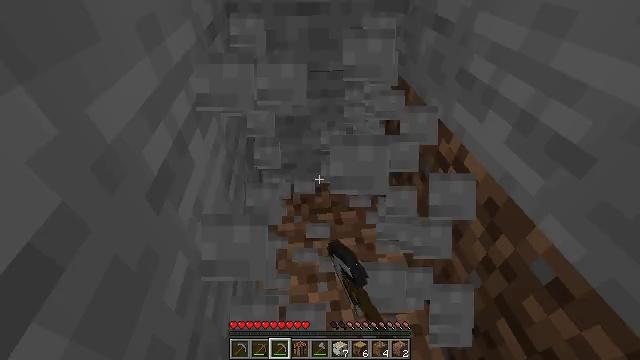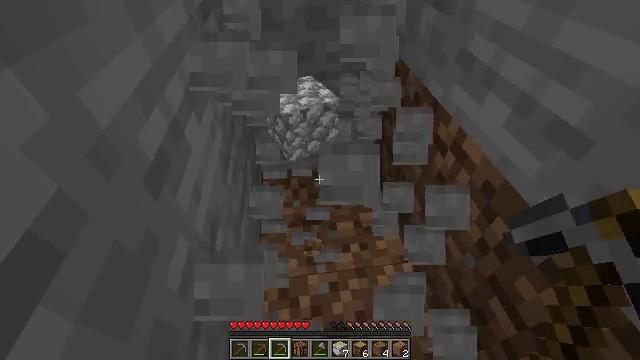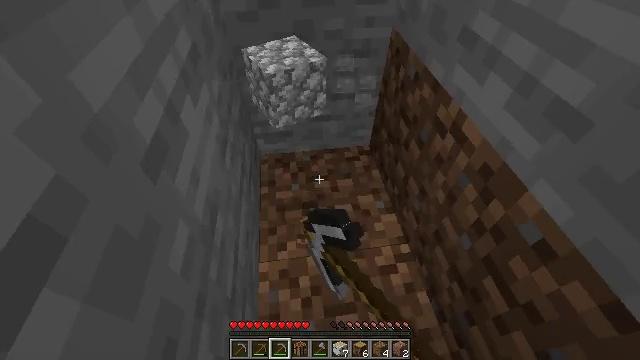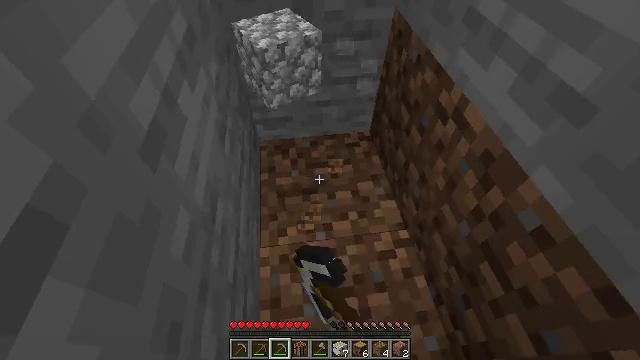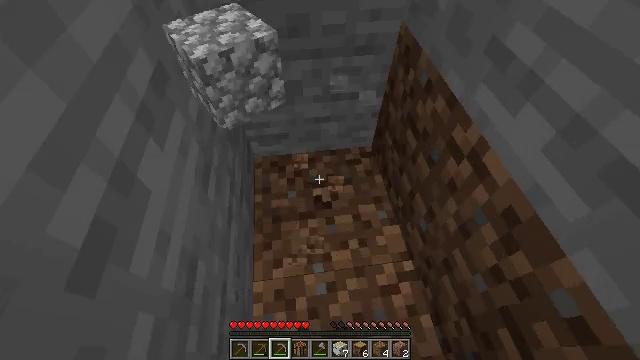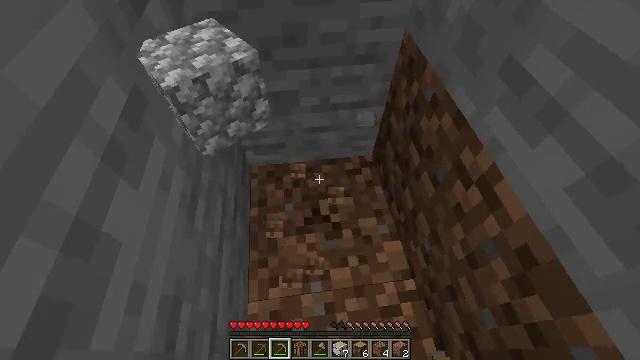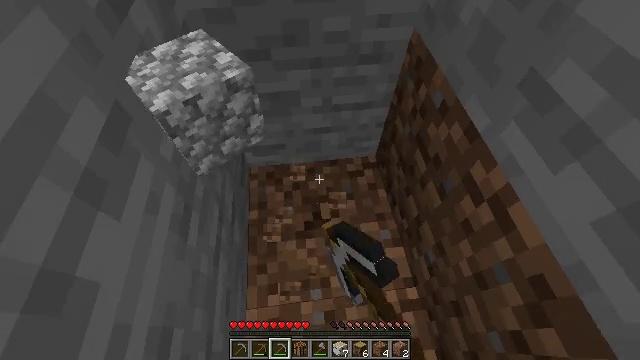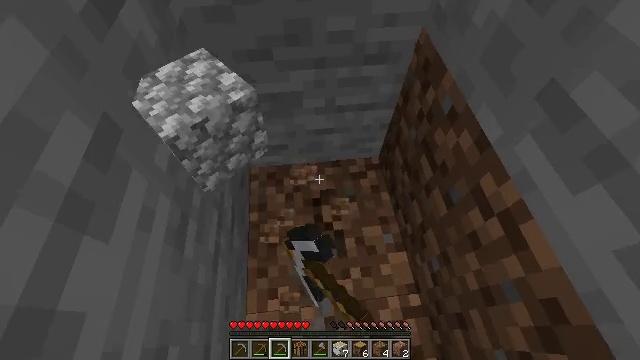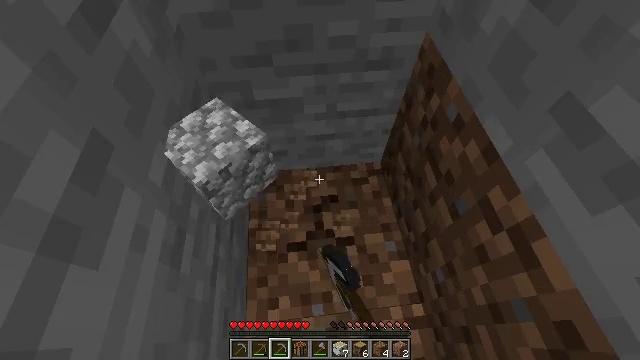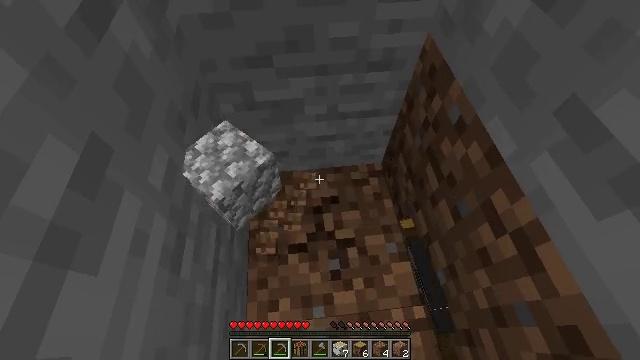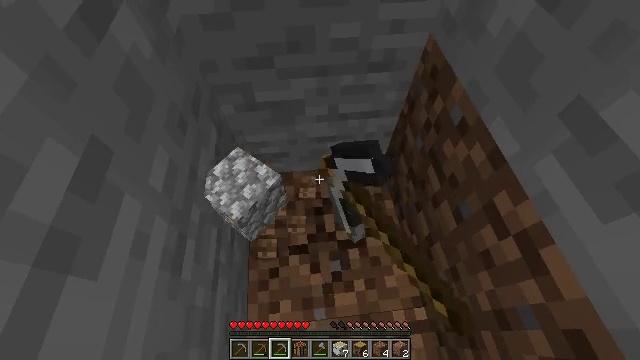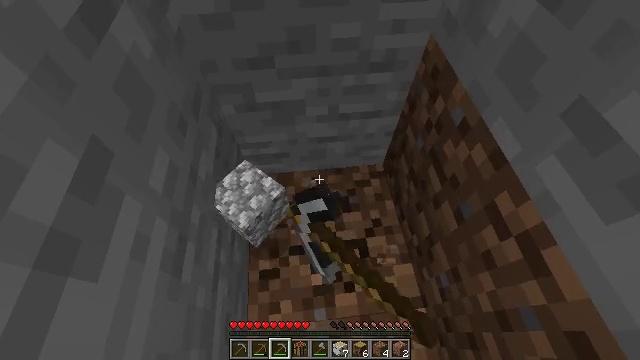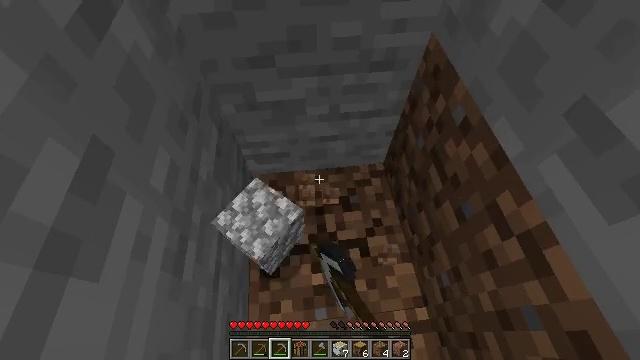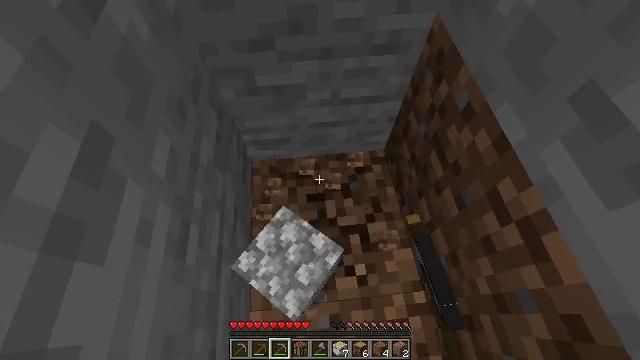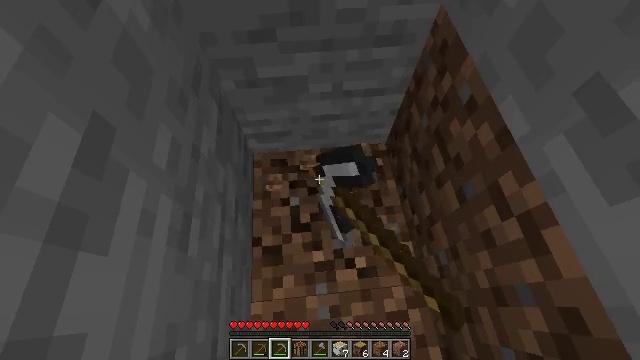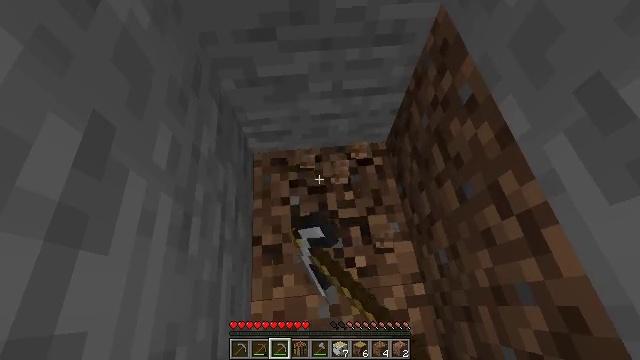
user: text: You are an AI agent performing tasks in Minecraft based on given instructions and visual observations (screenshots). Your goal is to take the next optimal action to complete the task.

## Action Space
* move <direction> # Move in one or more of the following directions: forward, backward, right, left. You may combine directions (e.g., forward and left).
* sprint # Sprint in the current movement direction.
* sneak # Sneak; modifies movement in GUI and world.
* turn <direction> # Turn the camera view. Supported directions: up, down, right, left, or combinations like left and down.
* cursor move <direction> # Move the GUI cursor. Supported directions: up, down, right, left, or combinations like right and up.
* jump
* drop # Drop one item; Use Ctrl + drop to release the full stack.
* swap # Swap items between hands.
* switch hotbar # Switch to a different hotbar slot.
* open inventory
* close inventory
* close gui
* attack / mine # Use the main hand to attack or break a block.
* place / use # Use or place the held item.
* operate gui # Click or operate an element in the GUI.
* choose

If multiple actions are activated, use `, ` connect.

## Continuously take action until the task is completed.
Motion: motion action
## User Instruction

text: Get dirt block.
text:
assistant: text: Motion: turn down, attack / mine
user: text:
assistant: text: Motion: turn down, attack / mine
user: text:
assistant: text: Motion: move forward, turn down, attack / mine
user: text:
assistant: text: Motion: move forward, turn down, attack / mine
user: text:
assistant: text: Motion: move forward, attack / mine
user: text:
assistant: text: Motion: turn down, attack / mine
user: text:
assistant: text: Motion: turn down, attack / mine
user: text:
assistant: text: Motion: attack / mine
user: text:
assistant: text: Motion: attack / mine
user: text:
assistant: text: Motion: attack / mine
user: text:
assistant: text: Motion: attack / mine
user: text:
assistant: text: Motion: attack / mine
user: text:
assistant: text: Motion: turn down, attack / mine
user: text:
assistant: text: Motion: turn down, attack / mine
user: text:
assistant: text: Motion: attack / mine
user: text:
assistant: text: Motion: turn down, attack / mine
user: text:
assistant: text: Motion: attack / mine
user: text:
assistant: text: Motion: attack / mine
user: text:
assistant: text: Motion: attack / mine
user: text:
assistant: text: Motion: attack / mine
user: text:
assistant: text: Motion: attack / mine
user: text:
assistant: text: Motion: attack / mine
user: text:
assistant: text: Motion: attack / mine
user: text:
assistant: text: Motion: turn down, attack / mine
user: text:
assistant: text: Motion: turn down, attack / mine
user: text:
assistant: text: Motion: turn down, attack / mine
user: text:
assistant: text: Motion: turn down, attack / mine
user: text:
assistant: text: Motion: attack / mine
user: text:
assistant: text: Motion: attack / mine
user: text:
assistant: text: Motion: attack / mine